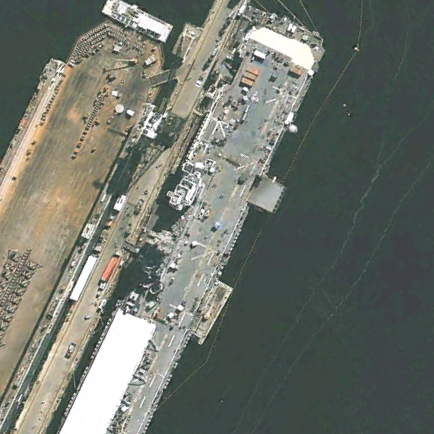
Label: Wasp-class_assault_ship